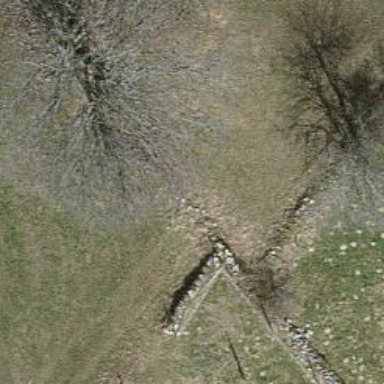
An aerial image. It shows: Dry stone wall barrier.